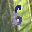
Label: 6